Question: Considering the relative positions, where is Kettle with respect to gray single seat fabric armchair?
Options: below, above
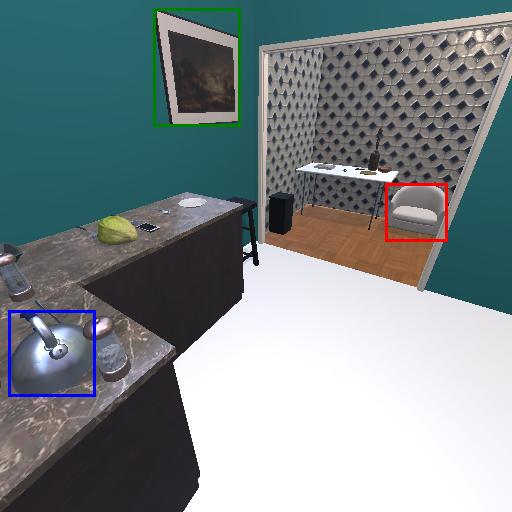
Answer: below